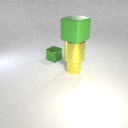
large yellow metal cylinder below large green rubber cube